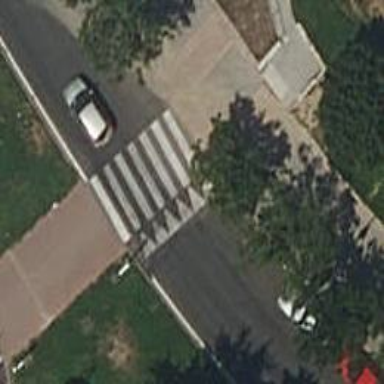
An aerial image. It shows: Uncontrolled crossing with zebra marking. There is traffic calming table in the vicinity.